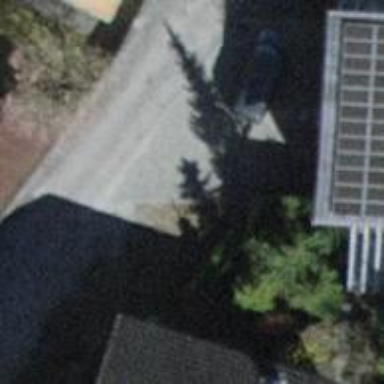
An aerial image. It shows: Retaining wall.